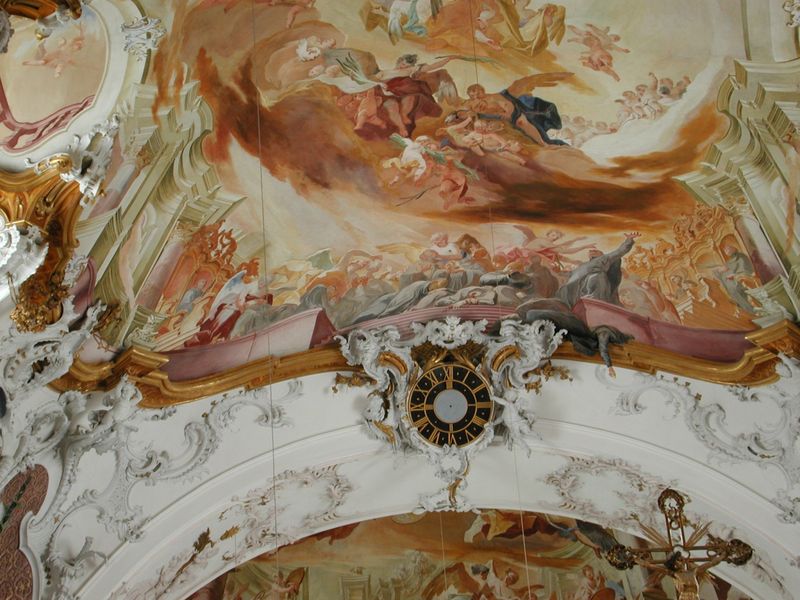
Titel: Deckenfresken der Klosterkiche Zwiefalten
Künstler: Franz Joseph Spiegler
Standort: Reutlingen, Kloster Zwiefalten (EU - D - BW)
Schlagwörter: flügel, gemälde, himmel, schatten, weiß, wolken, licht, raum, zimmer, gebäude, rot, schloss, malerei, ornament, barock, bild, kirche, figur, gold, decke, rokoko, engel, bogen, perspektive, saal, figuren, kuppel, banner, ornamente, uhr, stuck, foto, gewölbe, kreuz, dom, wappen, christus, jesus, fresken, malerie, heilige, deckengemälde, fresko, wien, prunk, heilig, putten, zeiger, zifferblatt, dornenkrone, deckenmalerei, rocaille, kkreuz, dencke, zeigerlos